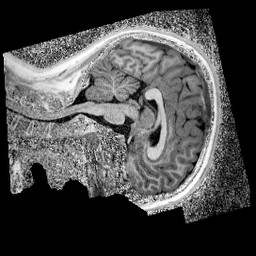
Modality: UNIT1_denoised
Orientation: sagittal
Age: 12
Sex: female
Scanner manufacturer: siemens
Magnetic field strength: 3 T
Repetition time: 4 s
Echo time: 0.00299 s